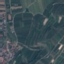
Land use / land cover class: PermanentCrop